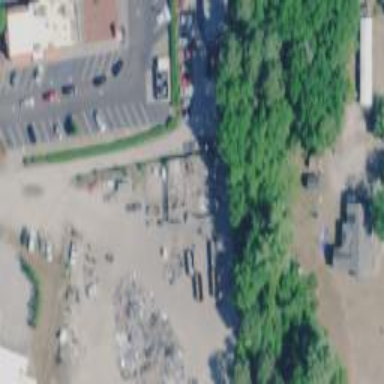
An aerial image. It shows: Recycling center for various types of waste.